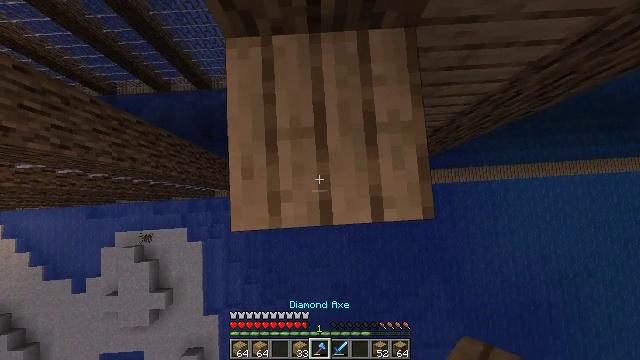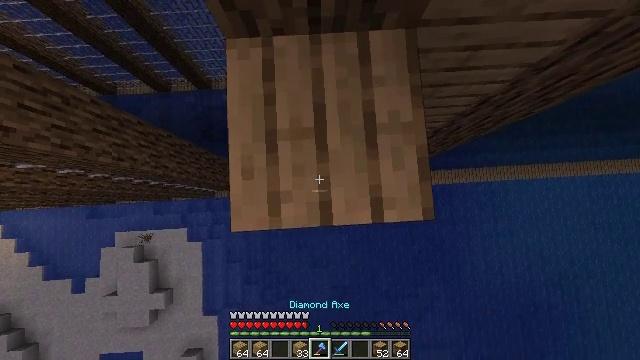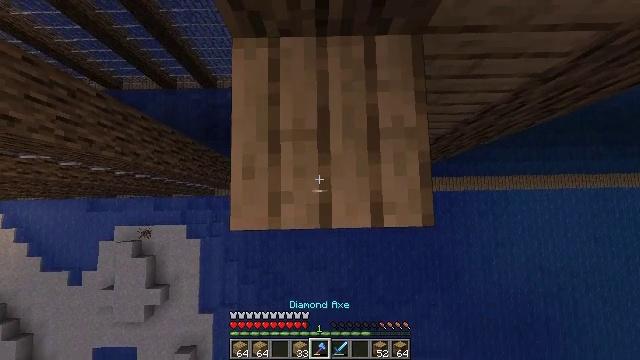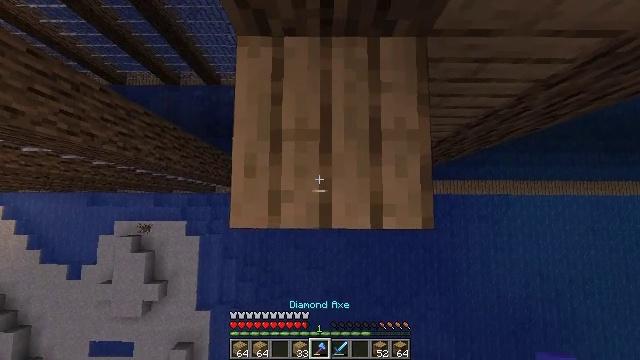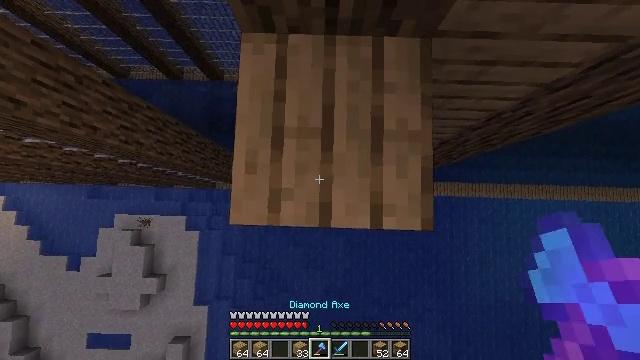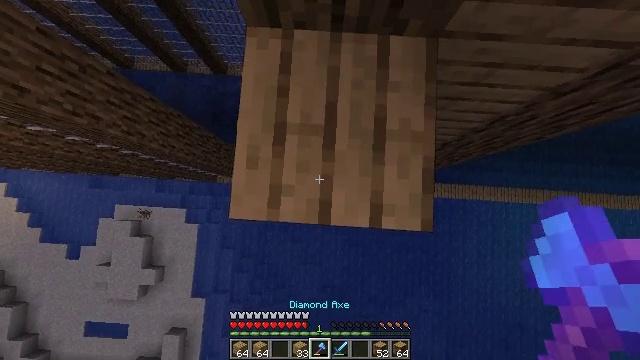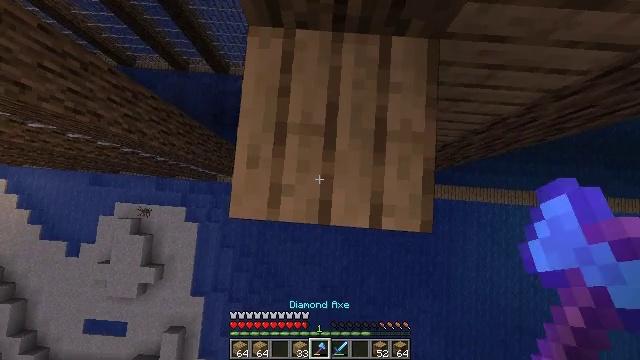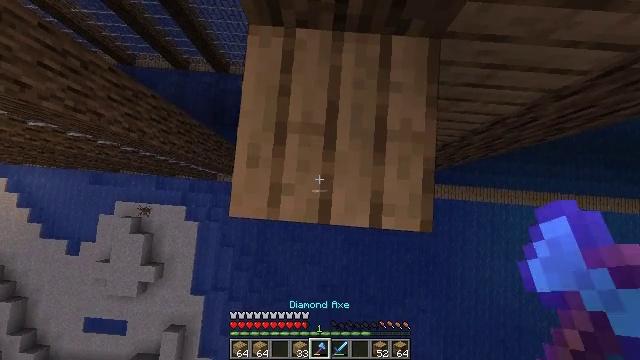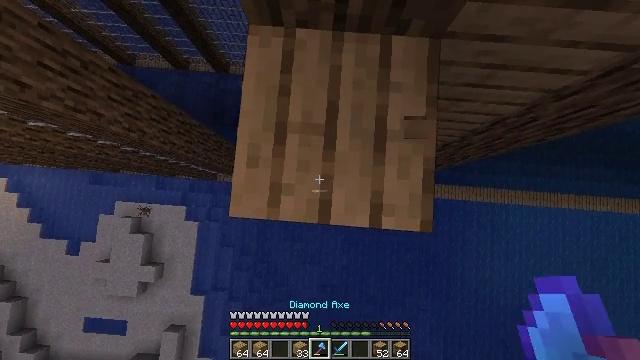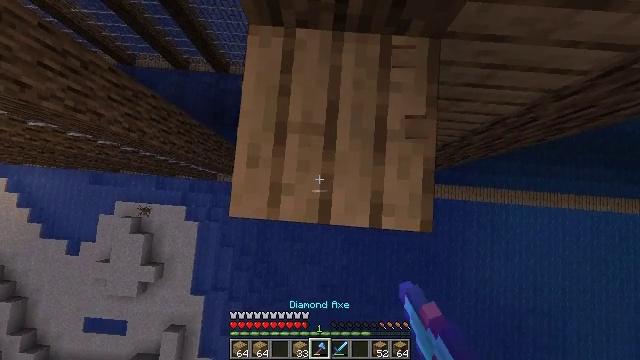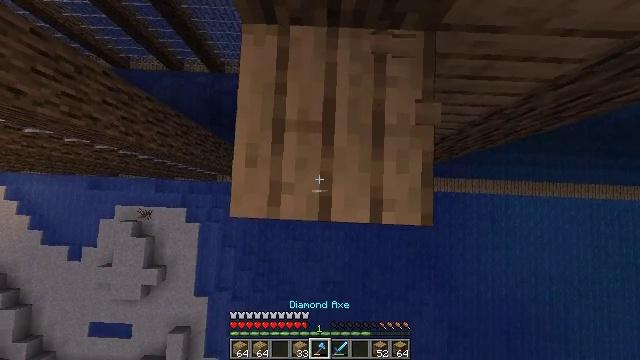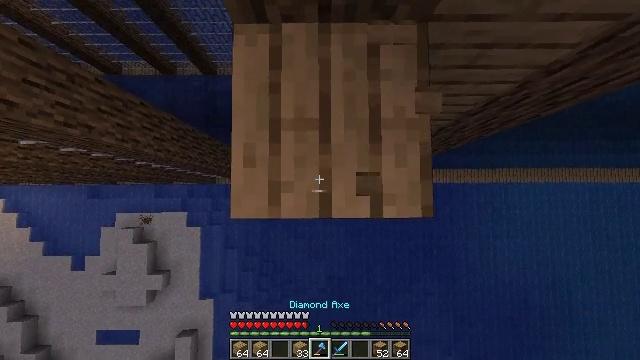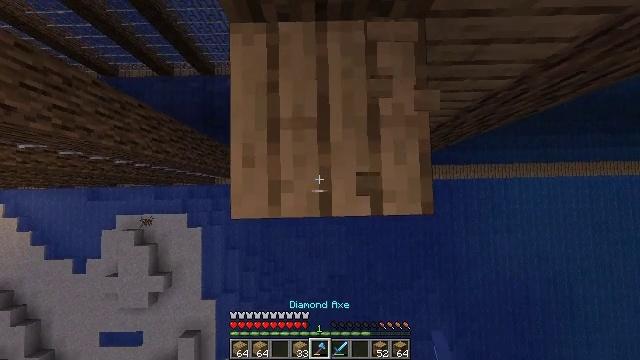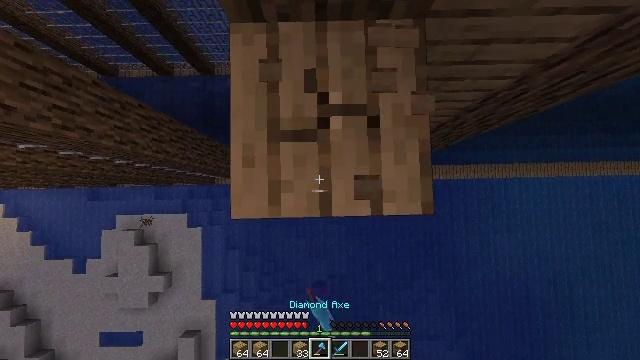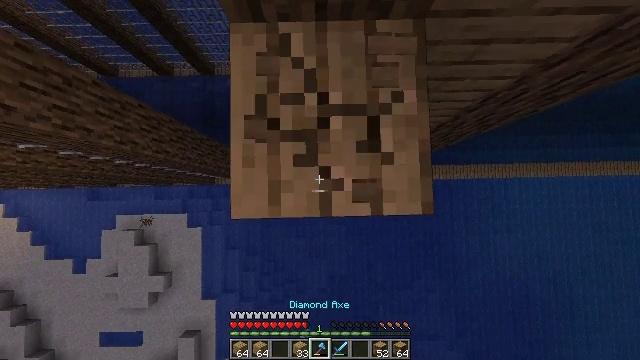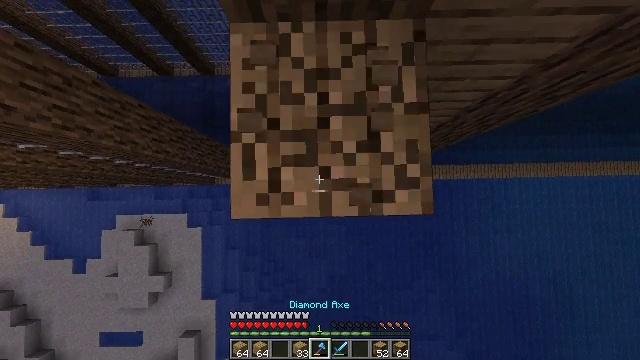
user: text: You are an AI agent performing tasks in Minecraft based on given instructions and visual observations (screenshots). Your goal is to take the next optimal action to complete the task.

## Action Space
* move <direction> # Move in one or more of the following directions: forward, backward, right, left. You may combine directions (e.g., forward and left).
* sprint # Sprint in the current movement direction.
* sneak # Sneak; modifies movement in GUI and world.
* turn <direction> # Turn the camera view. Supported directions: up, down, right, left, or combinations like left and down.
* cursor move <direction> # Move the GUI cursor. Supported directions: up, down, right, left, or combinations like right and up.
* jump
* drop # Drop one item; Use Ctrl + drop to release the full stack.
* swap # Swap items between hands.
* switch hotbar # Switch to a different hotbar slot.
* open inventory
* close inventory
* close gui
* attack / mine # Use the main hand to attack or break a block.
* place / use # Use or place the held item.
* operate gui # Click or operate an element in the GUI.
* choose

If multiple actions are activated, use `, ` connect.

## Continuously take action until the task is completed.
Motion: motion action
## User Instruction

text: Collect the oak planks from the structure.
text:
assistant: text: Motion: sneak
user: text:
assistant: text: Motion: sneak, turn left
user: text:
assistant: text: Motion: sneak, turn left
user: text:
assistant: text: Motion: sneak, turn left
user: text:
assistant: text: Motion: sneak, turn left
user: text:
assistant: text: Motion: sneak
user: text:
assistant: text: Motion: sneak
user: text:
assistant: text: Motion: sneak, attack / mine
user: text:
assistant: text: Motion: sneak, attack / mine
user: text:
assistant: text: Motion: sneak, turn right, attack / mine
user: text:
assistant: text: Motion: sneak, turn right, attack / mine
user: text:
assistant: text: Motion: sneak, turn right, attack / mine
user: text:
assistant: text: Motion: sneak, attack / mine
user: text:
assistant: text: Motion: sneak, attack / mine
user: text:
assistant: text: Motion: sneak, attack / mine
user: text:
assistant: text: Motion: sneak, attack / mine
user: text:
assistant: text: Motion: sneak, attack / mine
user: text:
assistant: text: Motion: sneak, attack / mine
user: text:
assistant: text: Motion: sneak, attack / mine
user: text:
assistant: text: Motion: sneak, attack / mine
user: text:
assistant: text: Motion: sneak, attack / mine